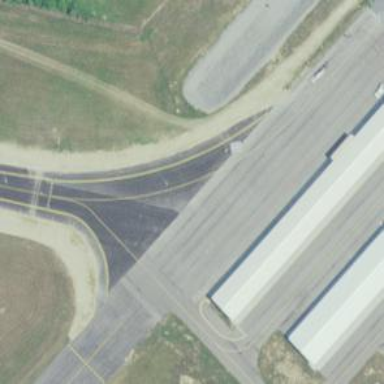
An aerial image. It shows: View of taxiway at the airport.